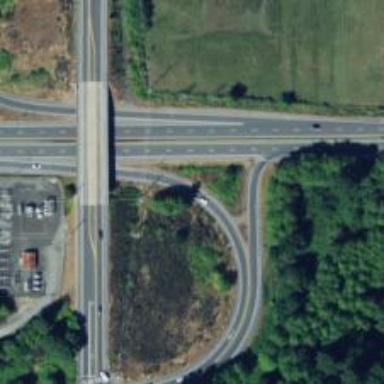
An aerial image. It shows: Trunk link highway.